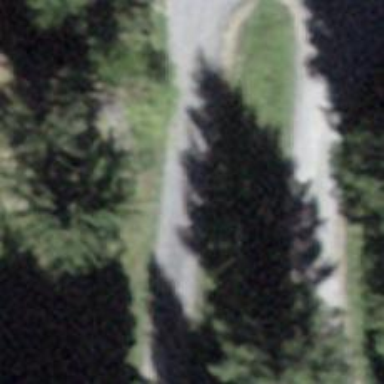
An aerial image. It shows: Unclassified paved road with grade 1 track type surface.